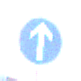
Verkehrszeichen: VorgeschriebeneFahrtrichtungGeradeaus
Umgebung: Outdoor, Urban
Tageszeit: SunriseSunset
Wetter: PartlyCloudy
Licht: Natural
Jahreszeit: NotSpecified
Kontrast: MediumContrast